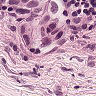
Metastatic tissue present: yes